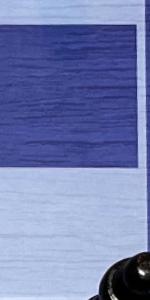
Label: Empty